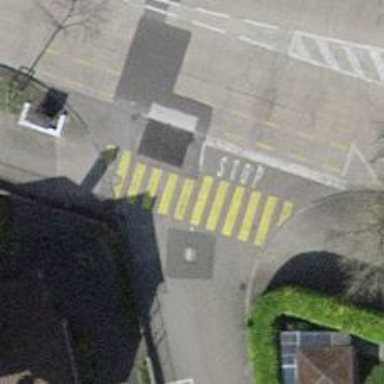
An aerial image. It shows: Uncontrolled zebra crossing on the road.